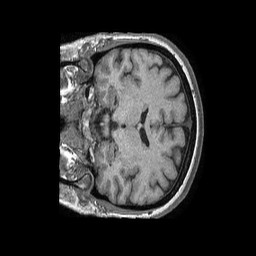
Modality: T1w
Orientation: coronal
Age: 55
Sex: female
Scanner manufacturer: philips
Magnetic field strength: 1.5 T
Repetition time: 0.007675 s
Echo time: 0.003506 s